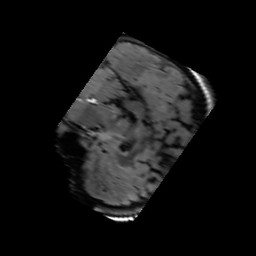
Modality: FLAIR
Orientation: sagittal
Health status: ill
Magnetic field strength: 3 T